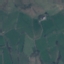
Label: Pasture